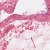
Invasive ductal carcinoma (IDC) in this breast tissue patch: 0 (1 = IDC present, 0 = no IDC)